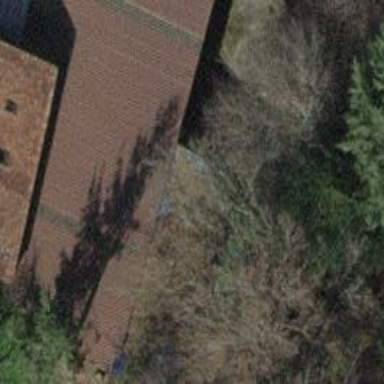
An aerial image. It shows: View of roof of building.